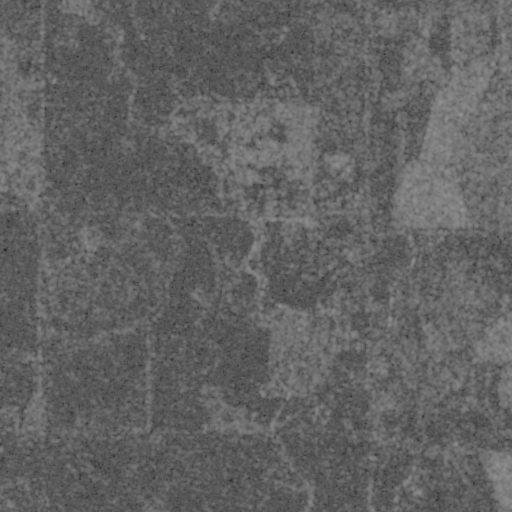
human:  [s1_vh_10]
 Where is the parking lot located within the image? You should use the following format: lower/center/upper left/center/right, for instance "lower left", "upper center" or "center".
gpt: The parking lot is located in the center of the image.
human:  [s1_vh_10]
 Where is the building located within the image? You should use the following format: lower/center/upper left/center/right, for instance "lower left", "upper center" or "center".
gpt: The building is located in the center of the image.
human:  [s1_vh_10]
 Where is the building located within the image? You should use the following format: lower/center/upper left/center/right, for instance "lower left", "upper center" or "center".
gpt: The building is located in the upper right of the image.
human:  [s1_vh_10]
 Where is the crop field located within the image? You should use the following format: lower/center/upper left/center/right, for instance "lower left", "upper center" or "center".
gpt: There is no crop field in the image.

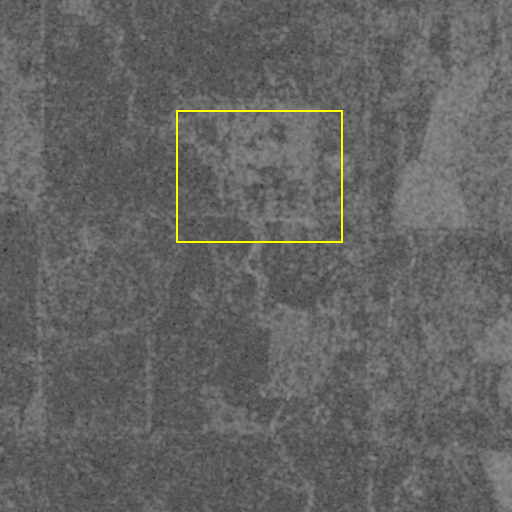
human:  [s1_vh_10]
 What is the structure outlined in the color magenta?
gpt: There is no magenta outline.
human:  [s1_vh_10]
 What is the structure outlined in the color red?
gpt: There is no structure outlined in red.